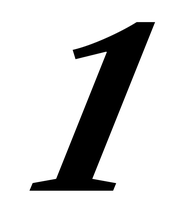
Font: LibreCaslonText-Italic_Bold_Italic